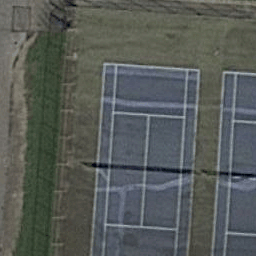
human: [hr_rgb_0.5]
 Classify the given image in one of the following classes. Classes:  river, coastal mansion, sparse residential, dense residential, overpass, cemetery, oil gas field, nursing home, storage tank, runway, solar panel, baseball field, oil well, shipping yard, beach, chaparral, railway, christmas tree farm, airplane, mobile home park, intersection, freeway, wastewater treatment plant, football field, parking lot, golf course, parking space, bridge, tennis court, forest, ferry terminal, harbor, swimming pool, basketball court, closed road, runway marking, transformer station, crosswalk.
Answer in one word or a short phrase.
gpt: tennis court